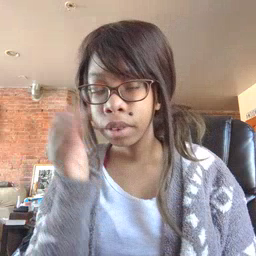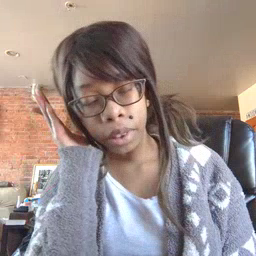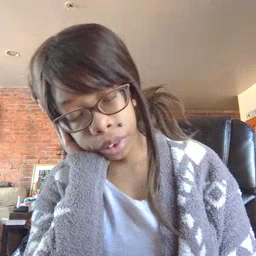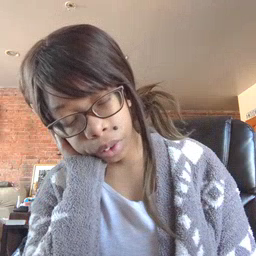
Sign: nap